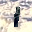
Label: 1